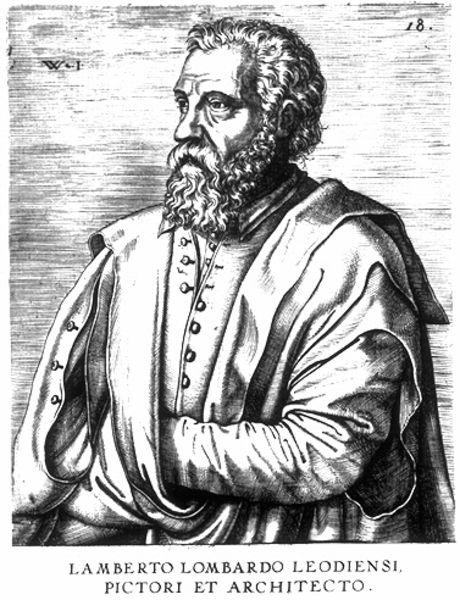
Titel: Bildnis des Lambert Lombard
Künstler: Hieronymus Cock
Institution: (Seriendruck)
Schlagwörter: dunkel, hand, mann, schatten, umhang, weiß, ausschnitt, hell, licht, mund, nase, profil, schwarz, stirn, zeichnung, blick, bart, hemd, arm, augen, falten, gesicht, kragen, vollbart, ärmel, bildnis, hände, portrait, porträt, gewand, kutte, mantel, knopf, locken, holzschnitt, schrift, seitlich, wangen, papier, italien, grafik, men, white, black, hair, nose, old, robe, inschrift, maler, picture, faltenwurf, knöpfe, knopfleiste, weste, name, buch, druck, schwarzweiss, initialen, monogramm, radierung, stich, künstler, text, buchstaben, beschriftung, napoleon, halbprofil, man, wams, ear, eyes, drawing, kupferstich, black and white, coat, mouth, buttons, coats, sketch, beard, jacket, bildunterschrift, ancient, cape, cloak, pose, architekt, latein, lateinisch, ink, architect, artist, painter, italienisch, pencil, schlinge, eye, lines, waistcoat, stare, cheek, forehead, star, button, mustache, lombardo, pictori, licken, et, 28, curly hair, curly, protrait, captain, whiter, 18, lamberto, leodiensi, maler und architekt, maler architekt, archiotekt, laberto lombardo leodien, human being, hidden hand, no smile, lamberto lombardo leodiensi, architecto, w1, wi, architech, man#